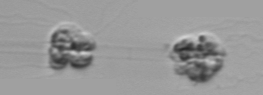
Label: Leptocylindrus_mediterraneus